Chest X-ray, PA view. Patient: 66 years old, sex F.
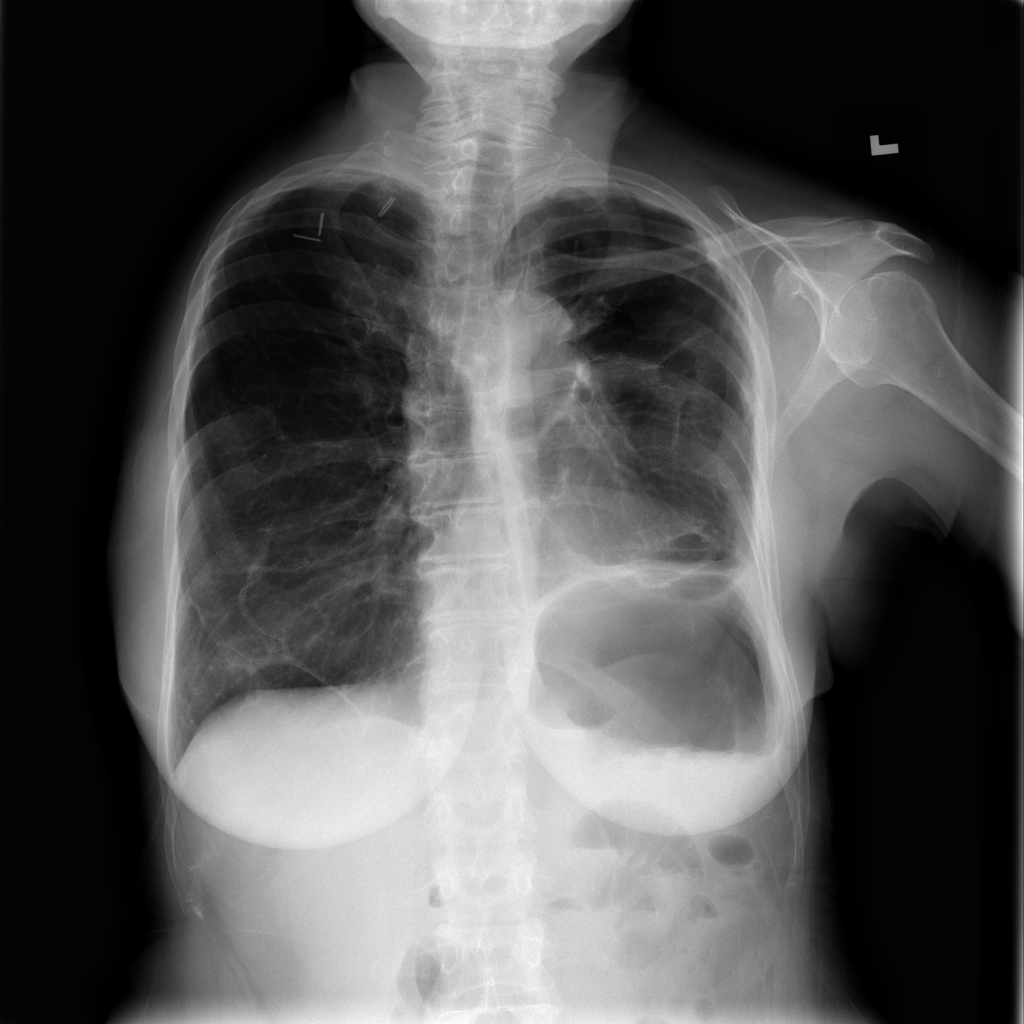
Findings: No Finding